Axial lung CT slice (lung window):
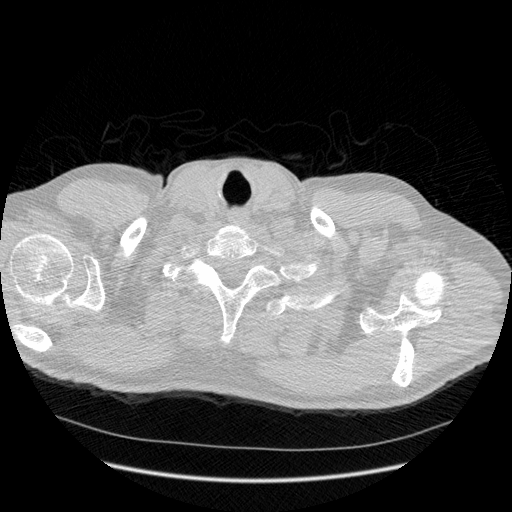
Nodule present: no